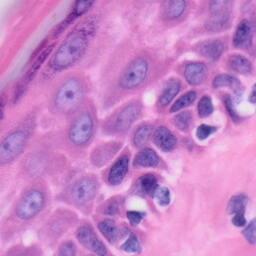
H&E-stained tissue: Skin